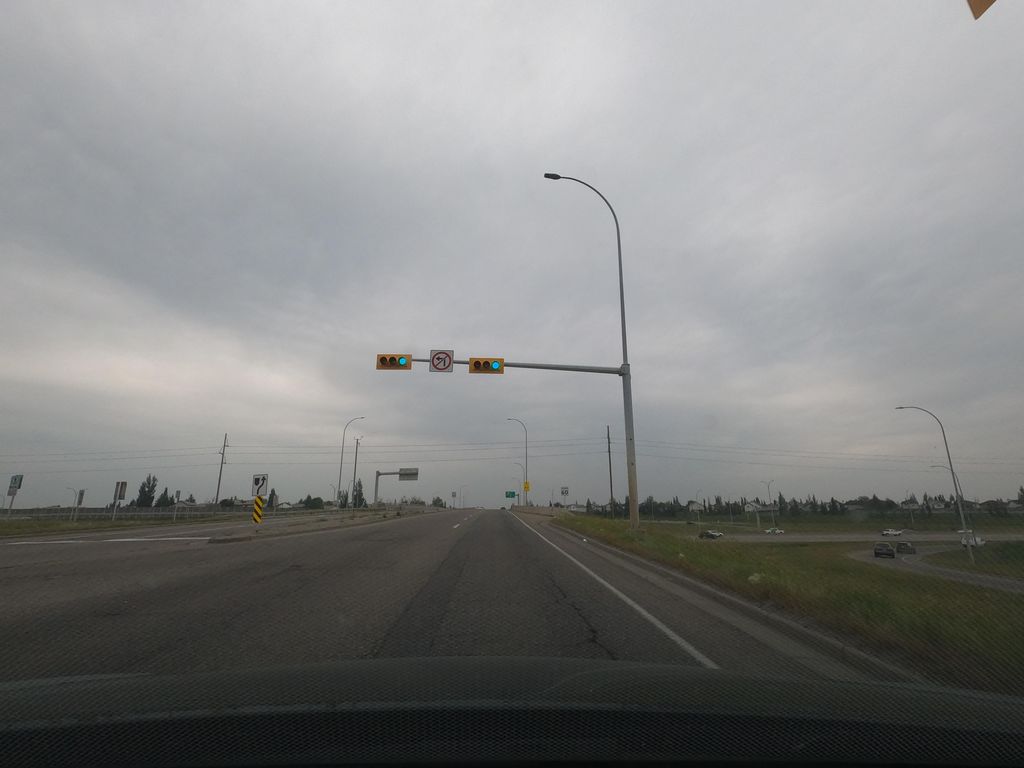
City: calgary